Question: I was wondering if there was any way to achieve this look for navigation hover with CSS? I've tried using a box-shadow effect, but the blur effect would bleed to the sides. As shown in the image, I really want the cut-off look along the edges as well as the gradient applied ONLY to the bottom edge.

Also, this doesn't need to be achieved with CSS; JS or JQ is acceptable.
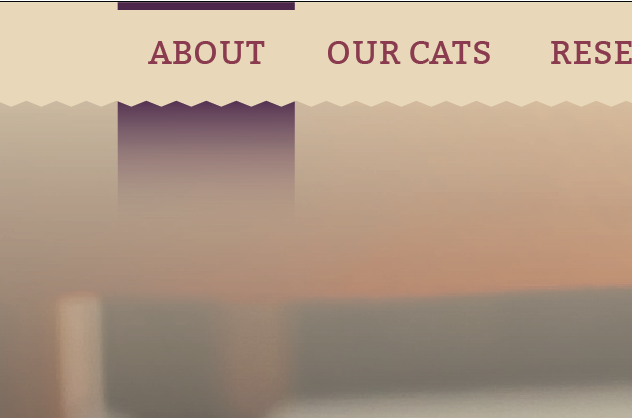
Answer: <URL> is a jsFiddle that should do what you're asking for.
Here's the code:
'''
body {
background: #e8e8e8;
}
nav {
background: #DEC8A0;
height: 50px;
position: relative;
}
nav:before {
width: 100%;
height: 16px;
background-image: linear-gradient( 25deg, transparent 0%, transparent 50%, #DEC8A0 50%, #DEC8A0 100% ),
linear-gradient( -25deg, transparent 0%, transparent 50%, #DEC8A0 50%, #DEC8A0 100% );
background-size: 28px 16px;
background-repeat: repeat-x;
position: absolute;
bottom: -16px;
left: 0;
display: block;
content: "";
}
nav a {
display: block;
float: left;
width: 100px;
height: 50px;
text-align: center;
display: flex;
flex-direction: column;
justify-content: center;
position: relative;
}
nav a:hover {
box-shadow: inset 0px 4px 0px purple;
}
nav a:hover:before {
width: 100%;
height: 100px;
background: linear-gradient( purple, transparent );
display: block;
content: "";
position: absolute;
z-index: -1;
}
'''
'''
<nav>
<a>About</a>
<a>Other</a>
</nav>
'''
This is a bit intense, so I'll walk you through the various things we're doing:
To accomplish the interesting cutout border, we use gradients applied to the background of the ':before' pseudo-element of the 'nav'. You can use any angles you want -- '-45' and '45' degrees will make really sharp zigzags, and anything below will do nice, gradual angles like we have in this example.
Then, to accomplish the hover effect: there are two components at work. To get the top part of the hover effect, I use an inset 'box-shadow' that is the same color as the start of the gradient. Then, to get the gradient, I use the ':before' pseudo element of the 'nav a', which has a height greater than the link itself, and also a lower z-index than the 'nav' element so it sits below.
Finally -- if you're not familiar with it, I'm using flexboxes to center the navigation text vertically.
This all adds up to the effect you're (hopefully) looking for!
In case you have fluid width links, you just need to set the width of 'nav a' to auto and add the desired padding on the ends:
'''
nav a {
display: block;
float: left;
width: auto;
padding: 0 20px;
height: 50px;
text-align: center;
display: flex;
flex-direction: column;
justify-content: center;
position: relative;
}
'''
Keep in mind that when doing this, you need to set 'left: 0' on the ':before' pseudo-element since we need it to stick to the left of the link:
'''
nav a:hover:before {
width: 100%;
height: 100px;
background: linear-gradient( purple, transparent );
display: block;
content: "";
position: absolute;
z-index: -1;
left: 0;
}
'''
<URL> is an updated fiddle with all of this added in.